Question: I am working with OpenCV on Python and just from yesterday I encountered a very weird problem.
When I call a very simple method, 'imshow()', the program always spawn additional windows which has the same name as the main one and a black bar at the central.
Sometime, there is no extra window called, while sometime there are like 50 or 100 windows spawns in forever loop.
It is very strange and I encountered it since yesterday, when I uninstalled the opencv-python library and downloaded opencv-contrib-python. The first time I had this problem, the console log also gave me warning about the lack of GTK-Cambera module
'''
Gtk-Message: Failed to load module "canberra-gtk-module"
'''
However, I did try to fix it and download libraries on Ubuntu so that the warning is gone now. Furthermore, I try to reverse the opencv library by remove opencv-contrib-python and reuse opencv-python instead. Unfortunately, the problem still occurs.
In addition, I have a feeling that the more power the programs need, the more chance the "additional window" will appear.
The code I implemented:
'''
import numpy as np
import cv2
cap = cv2.VideoCapture(4)
while(cap.isOpened()):
# Capture frame-by-frame
ret, frame = cap.read()
# Our operations on the frame come here
gray = cv2.cvtColor(frame, cv2.COLOR_BGR2GRAY)
# Display the resulting frame
cv2.imshow('frame',gray)
if cv2.waitKey(1) & 0xFF == ord('q'):
break
cap.release()
cv2.destroyAllWindows()
'''
Here is the image of the error:

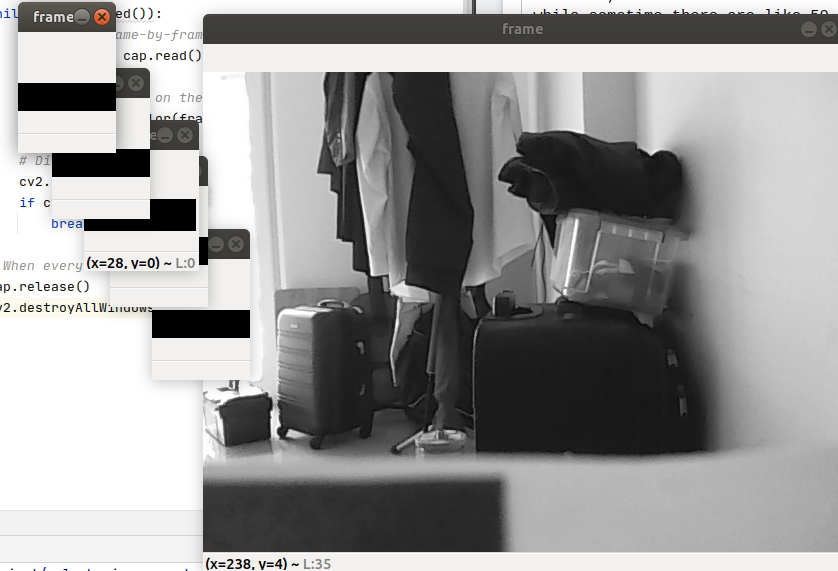
Answer: I don't have enough reputation to comment, but are you using opencv 4.3 by any chance? I had the same problem, so I just downgraded to 4.2.